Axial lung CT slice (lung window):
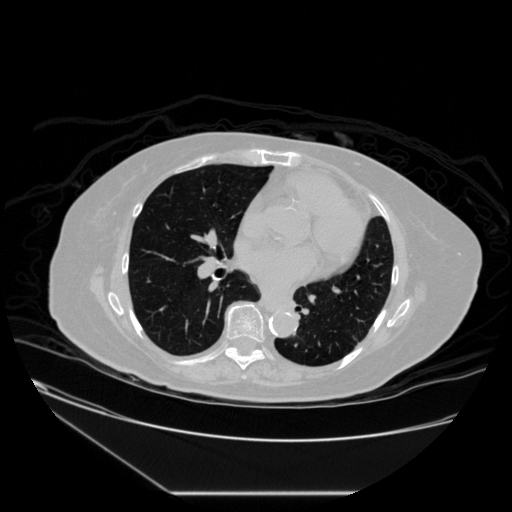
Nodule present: no